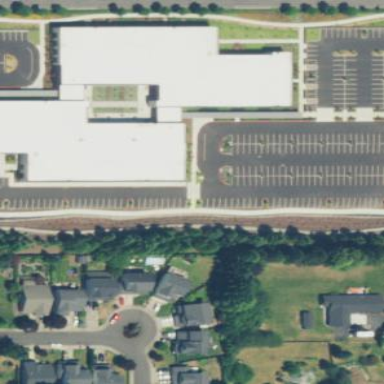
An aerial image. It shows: Parking area.